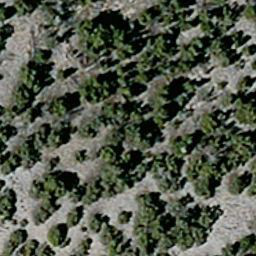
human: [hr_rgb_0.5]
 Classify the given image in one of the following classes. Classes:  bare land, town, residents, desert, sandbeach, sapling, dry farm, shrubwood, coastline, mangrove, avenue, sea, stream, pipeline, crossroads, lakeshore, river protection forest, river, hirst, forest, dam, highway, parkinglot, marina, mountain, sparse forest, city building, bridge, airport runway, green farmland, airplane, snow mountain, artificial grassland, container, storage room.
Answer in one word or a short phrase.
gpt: sparse forest